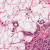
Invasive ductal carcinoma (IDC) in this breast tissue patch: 0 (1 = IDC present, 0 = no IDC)